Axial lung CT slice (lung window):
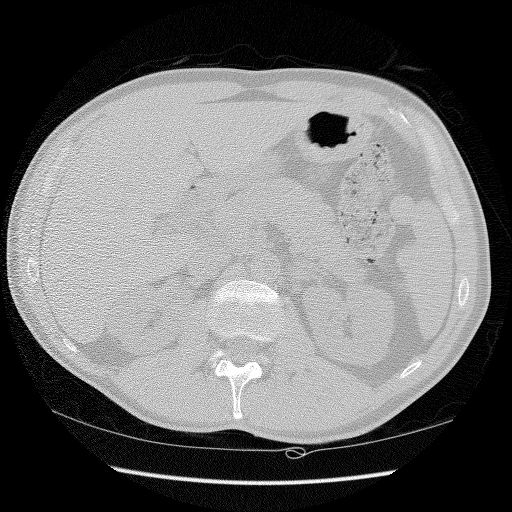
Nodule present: no